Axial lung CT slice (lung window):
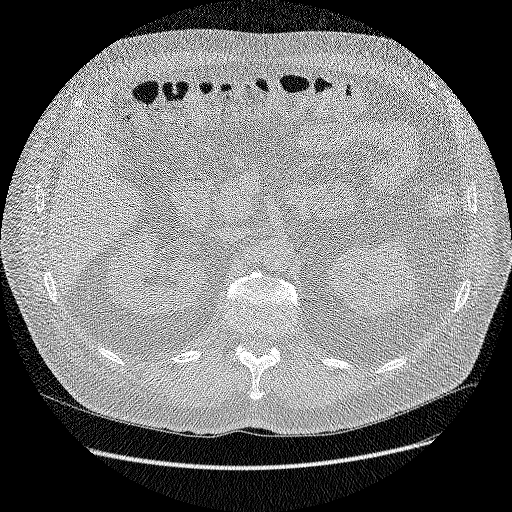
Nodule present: no